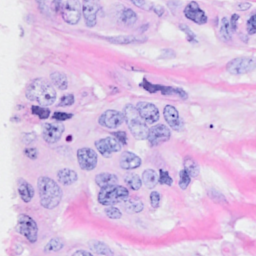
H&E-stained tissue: Breast